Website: lowes
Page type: address-validator
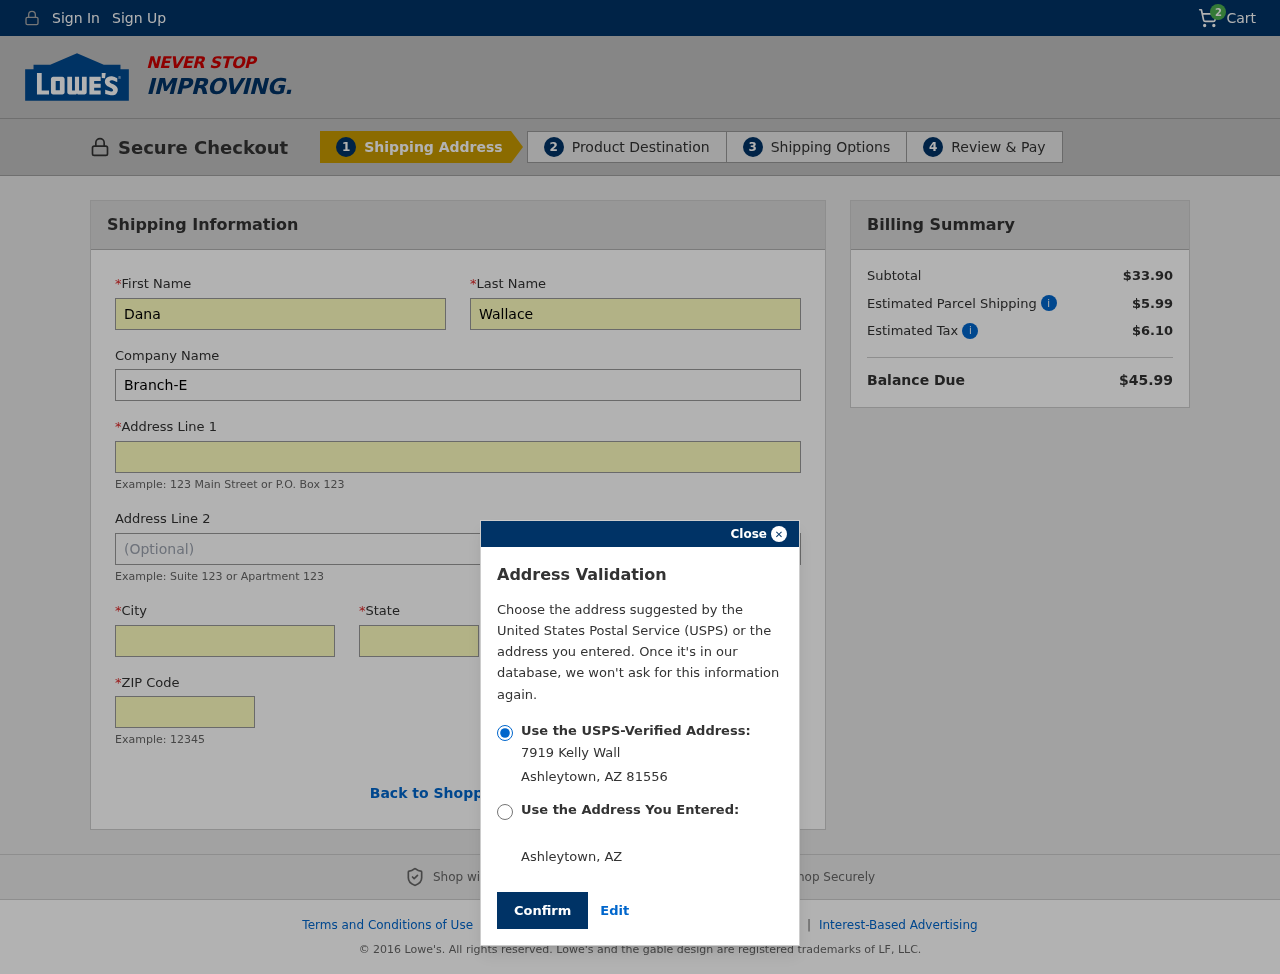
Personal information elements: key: PII_CITY
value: Ashleytown
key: PII_COMPANY
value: Branch-Evans
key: PII_FIRSTNAME
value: Dana
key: PII_LASTNAME
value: Wallace
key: PII_POSTCODE
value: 81556
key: PII_STATE
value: Arizona
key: PII_STATE_ABBR
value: AZ
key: PII_STREET
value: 7919 Kelly Wall
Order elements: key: ORDER_NUM_ITEMS
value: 2
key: ORDER_SUBTOTAL
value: $33.90
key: ORDER_SHIPPING_COST
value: $5.99
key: ORDER_TAX
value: $6.10
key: ORDER_TOTAL
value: $45.99